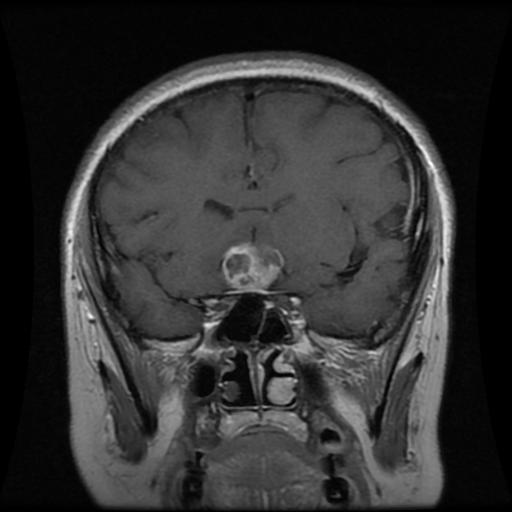
Label: pituitary